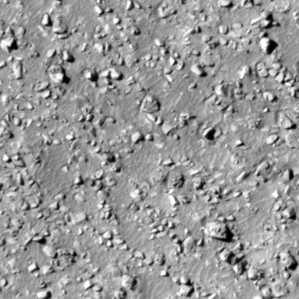
Label: non_frost